Interaction volume radius: 5 \u00c5
Interaction volume height: 20 \u00c5
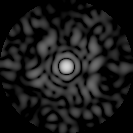
Disorder parameter: 0.8536